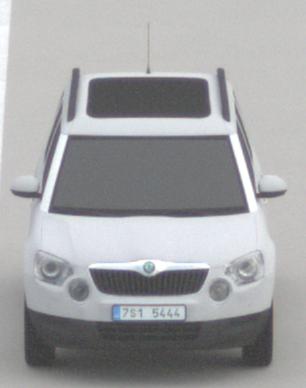
Make: Skoda
Model: Yeti 1.2 TSI
Detailed model: Yeti
Model produced from: 2009/11
Model produced until: 2011/10
Doors: 5
Color: white
Road condition: dry road
Daytime: midday
Contrast: low contrast